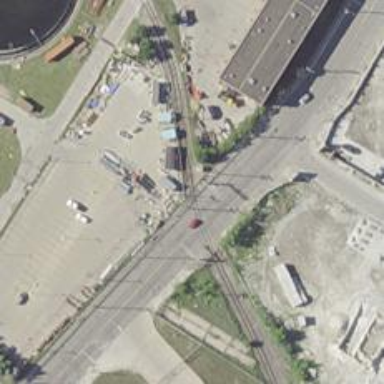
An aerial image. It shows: Crossing for the railway.